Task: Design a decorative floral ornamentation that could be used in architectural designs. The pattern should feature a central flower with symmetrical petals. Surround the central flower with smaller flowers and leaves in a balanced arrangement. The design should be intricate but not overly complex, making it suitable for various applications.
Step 1803:
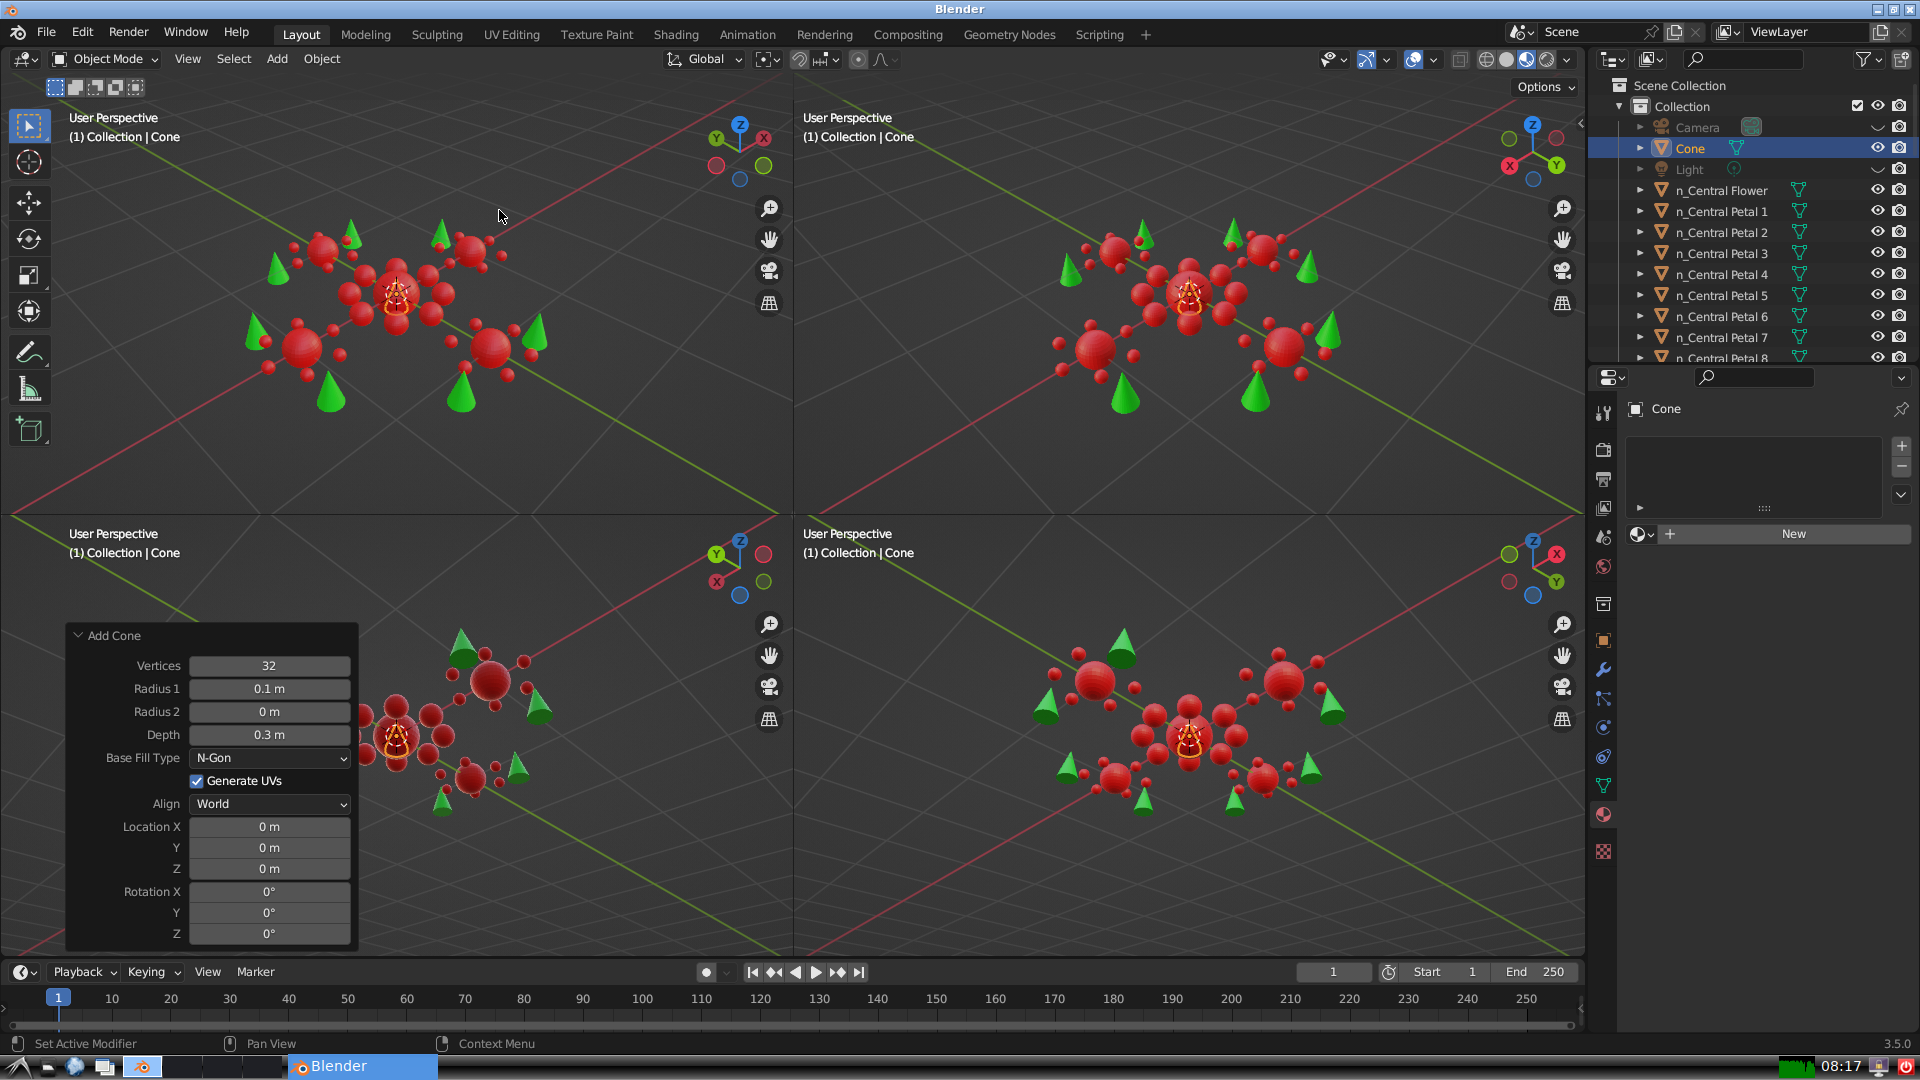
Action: {"mouse_move": [270, 689]}